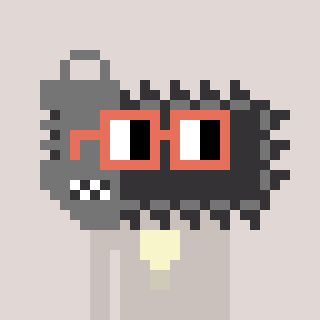
a pixel art character with square orange glasses, a chainsaw-shaped head and a foggrey-colored body on a warm background